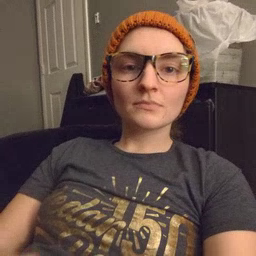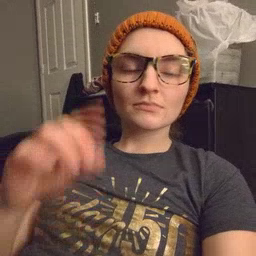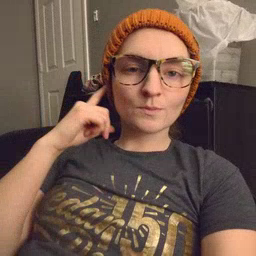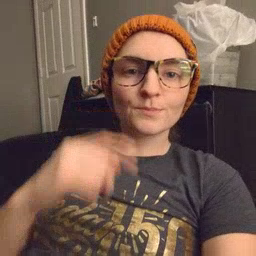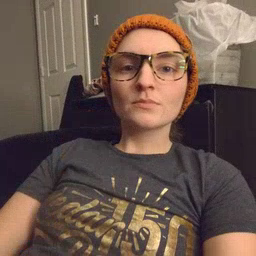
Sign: ear